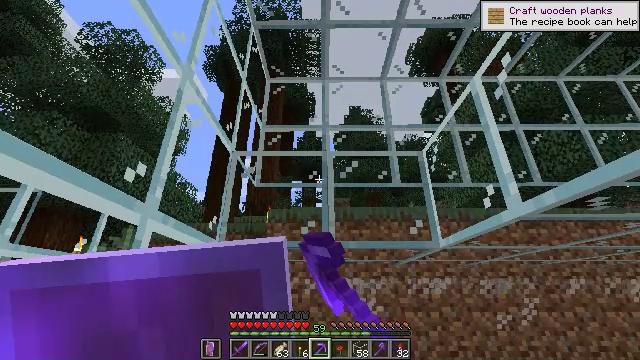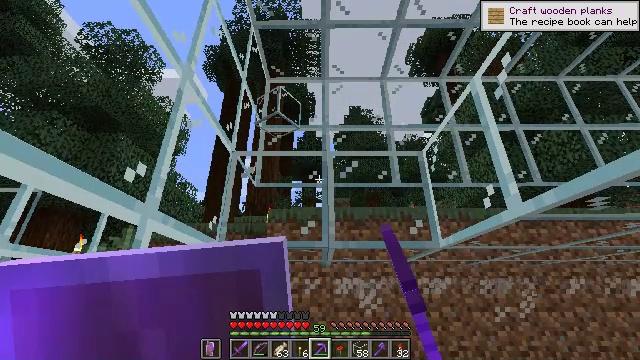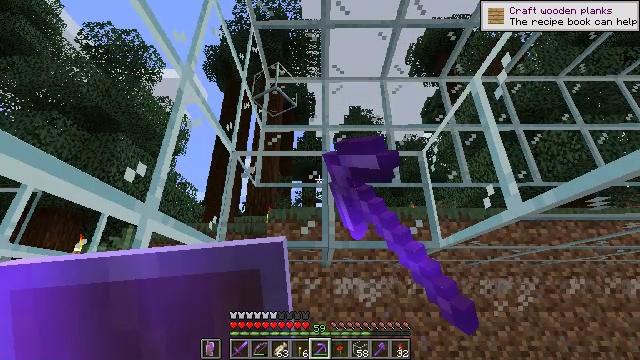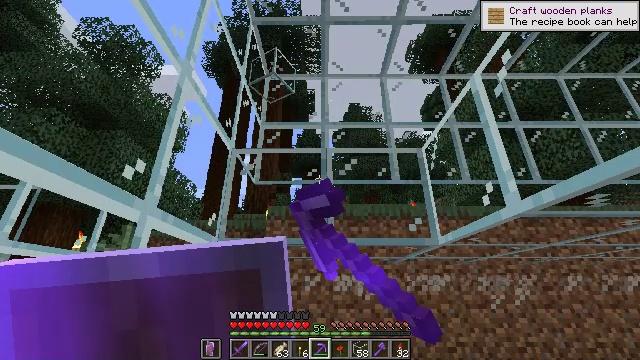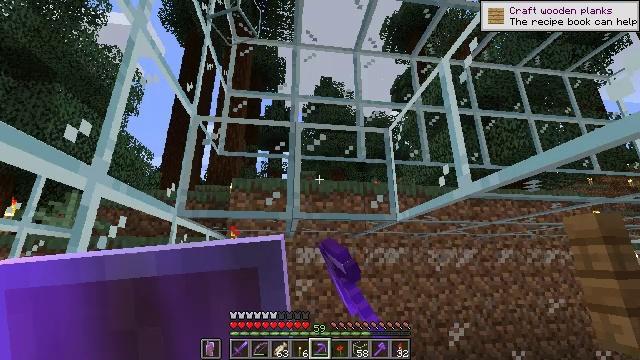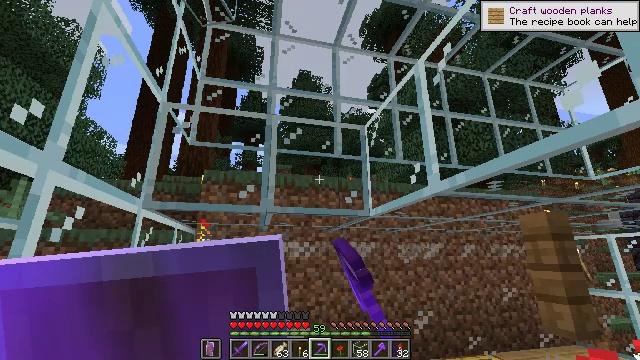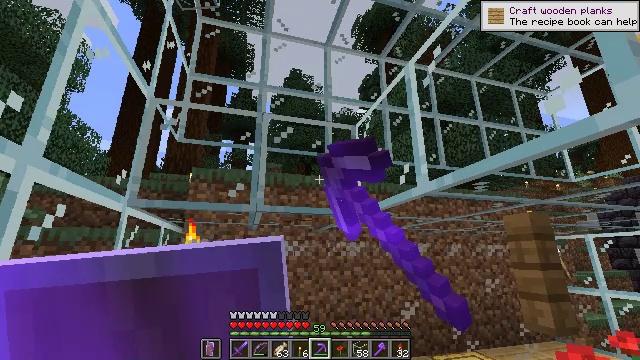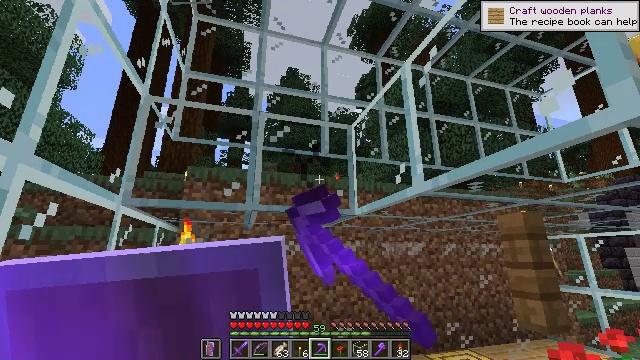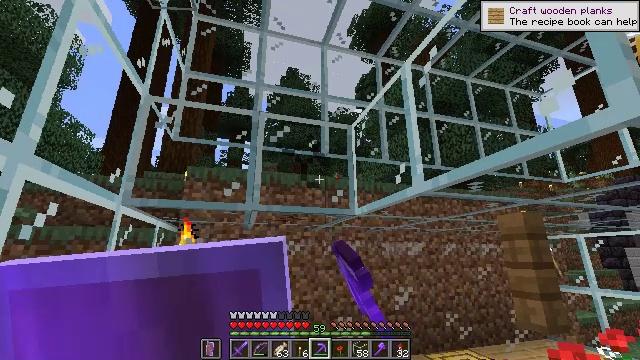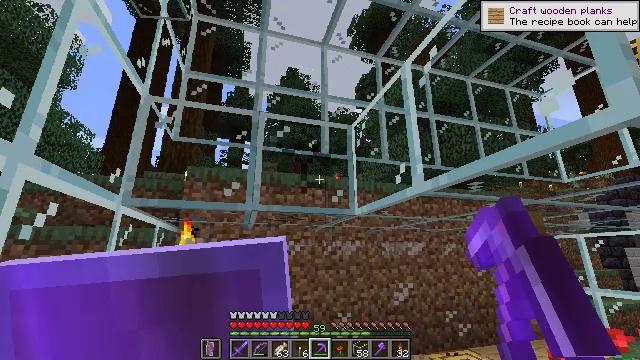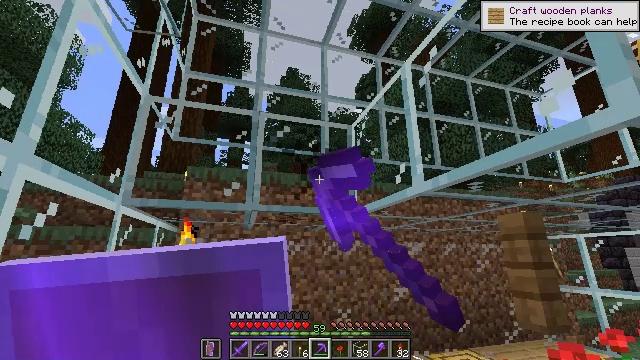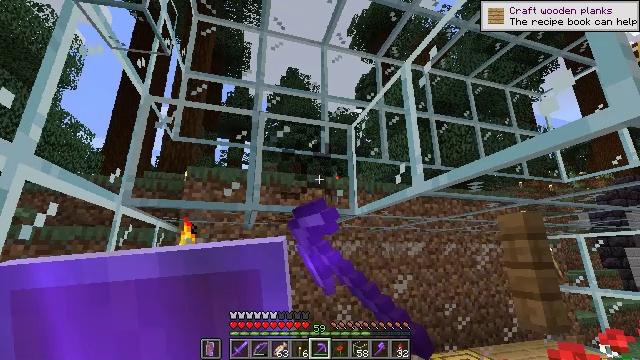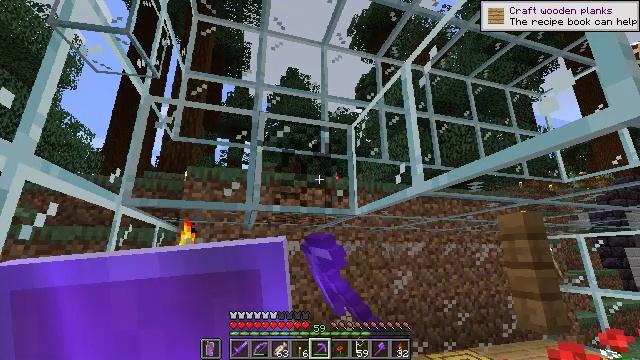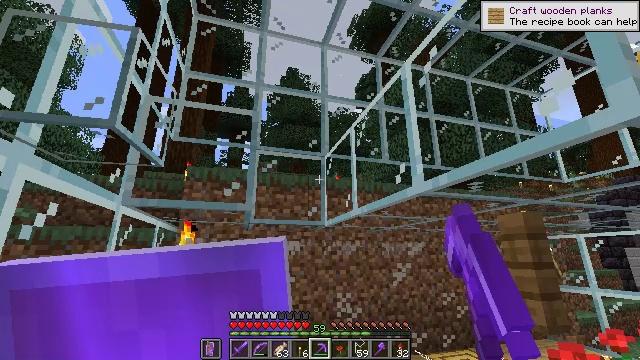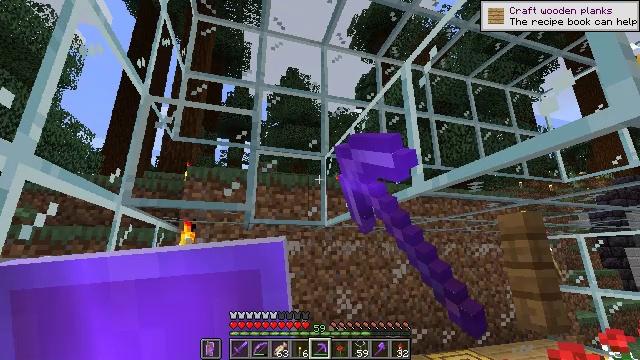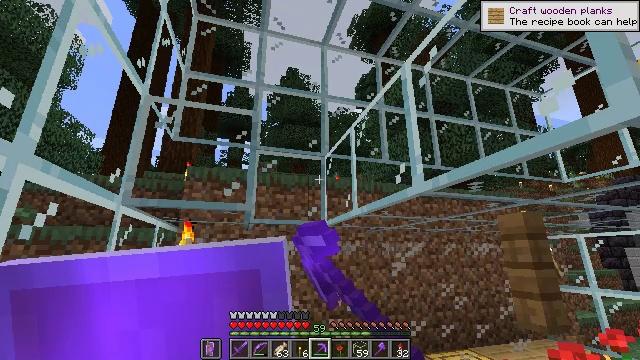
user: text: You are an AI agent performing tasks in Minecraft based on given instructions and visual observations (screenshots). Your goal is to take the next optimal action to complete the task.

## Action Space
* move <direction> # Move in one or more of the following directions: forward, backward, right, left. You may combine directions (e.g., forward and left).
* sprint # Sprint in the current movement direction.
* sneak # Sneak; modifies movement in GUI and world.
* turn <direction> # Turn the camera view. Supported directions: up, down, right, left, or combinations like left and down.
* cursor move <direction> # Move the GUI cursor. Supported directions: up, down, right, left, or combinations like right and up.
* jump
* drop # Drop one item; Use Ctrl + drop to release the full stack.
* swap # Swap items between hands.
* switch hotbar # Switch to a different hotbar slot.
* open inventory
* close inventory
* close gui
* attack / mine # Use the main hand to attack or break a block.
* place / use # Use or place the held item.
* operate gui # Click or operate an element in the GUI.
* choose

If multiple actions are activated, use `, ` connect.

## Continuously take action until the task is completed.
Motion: motion action
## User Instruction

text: Attack the glass to break it.
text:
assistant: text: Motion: attack / mine
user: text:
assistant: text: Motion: attack / mine
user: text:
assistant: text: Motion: attack / mine
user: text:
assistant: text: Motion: turn right and down, attack / mine
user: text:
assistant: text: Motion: turn right and down, attack / mine
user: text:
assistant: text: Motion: turn right, attack / mine
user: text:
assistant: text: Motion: attack / mine
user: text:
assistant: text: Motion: attack / mine
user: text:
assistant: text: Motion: attack / mine
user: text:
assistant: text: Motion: attack / mine
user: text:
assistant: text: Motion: attack / mine
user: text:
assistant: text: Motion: attack / mine
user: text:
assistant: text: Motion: attack / mine
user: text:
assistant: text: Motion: attack / mine
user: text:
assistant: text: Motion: attack / mine
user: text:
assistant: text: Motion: attack / mine
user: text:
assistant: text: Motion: turn left, attack / mine
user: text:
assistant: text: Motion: attack / mine
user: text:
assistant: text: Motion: attack / mine
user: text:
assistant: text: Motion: turn left, attack / mine
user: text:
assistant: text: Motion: turn left, attack / mine
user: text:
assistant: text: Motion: turn left, attack / mine
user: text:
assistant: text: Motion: attack / mine
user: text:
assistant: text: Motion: attack / mine
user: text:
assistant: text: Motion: attack / mine
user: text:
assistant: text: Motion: attack / mine
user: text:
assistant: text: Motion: attack / mine
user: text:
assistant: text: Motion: attack / mine
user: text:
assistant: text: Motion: attack / mine
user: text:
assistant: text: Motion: attack / mine